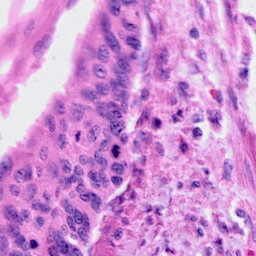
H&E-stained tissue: Cervix